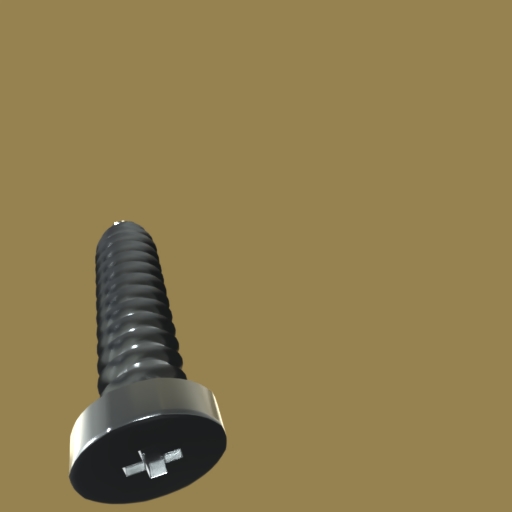
Label: screw